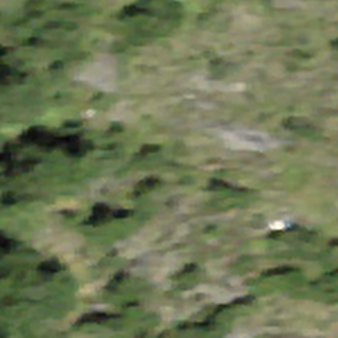
Label: other